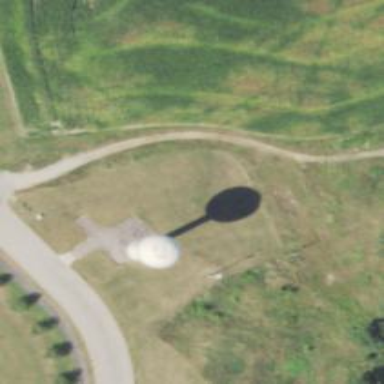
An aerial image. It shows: Water tower that is man-made.